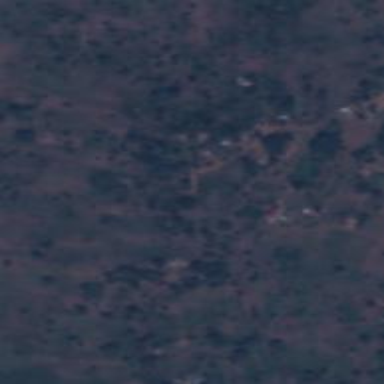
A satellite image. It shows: Village.